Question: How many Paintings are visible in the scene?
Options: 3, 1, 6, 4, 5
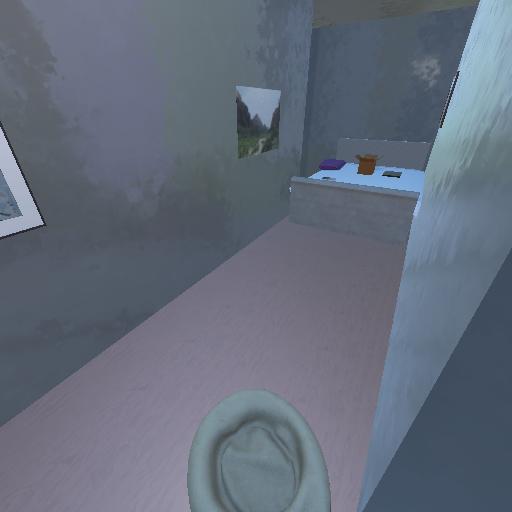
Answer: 3